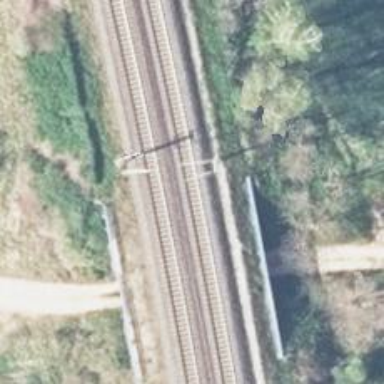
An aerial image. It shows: Bridge over railway with electrified contact lines.